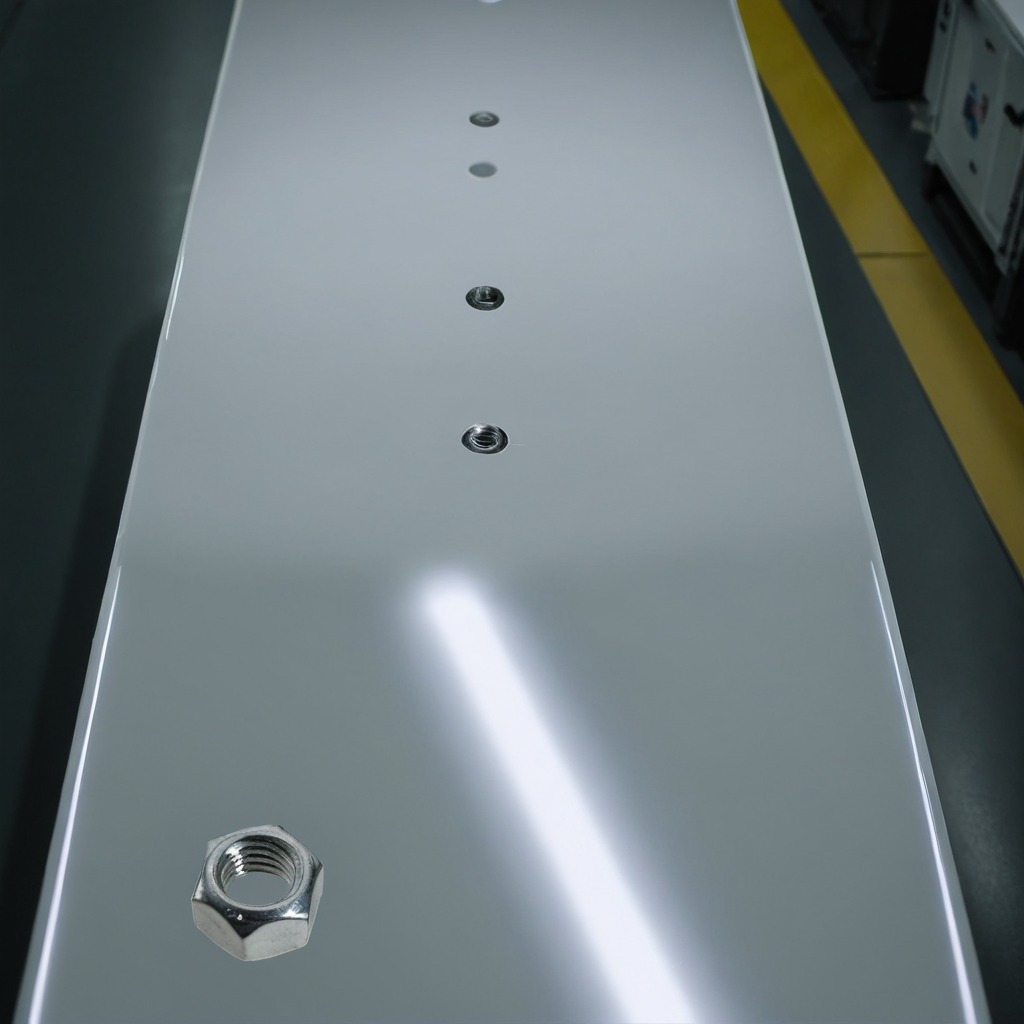
A metal nut is lying on a high-gloss table in a ship maintenance bay industrial lighting.